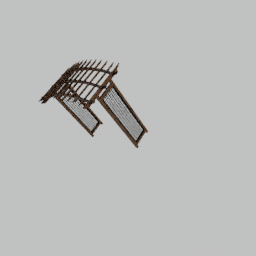
Label: architecture